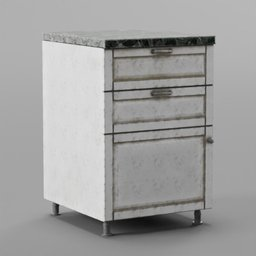
Label: furniture